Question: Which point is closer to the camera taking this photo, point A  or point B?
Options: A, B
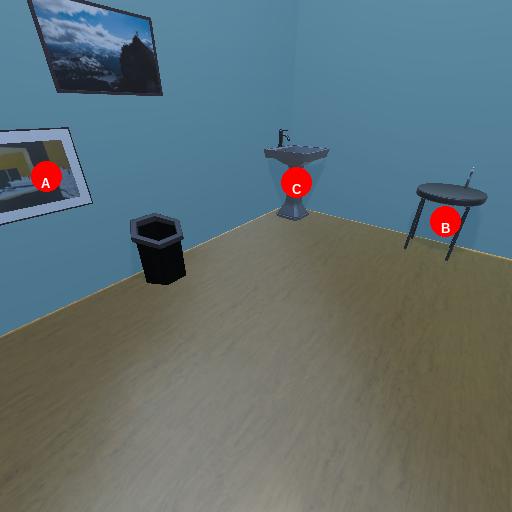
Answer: A